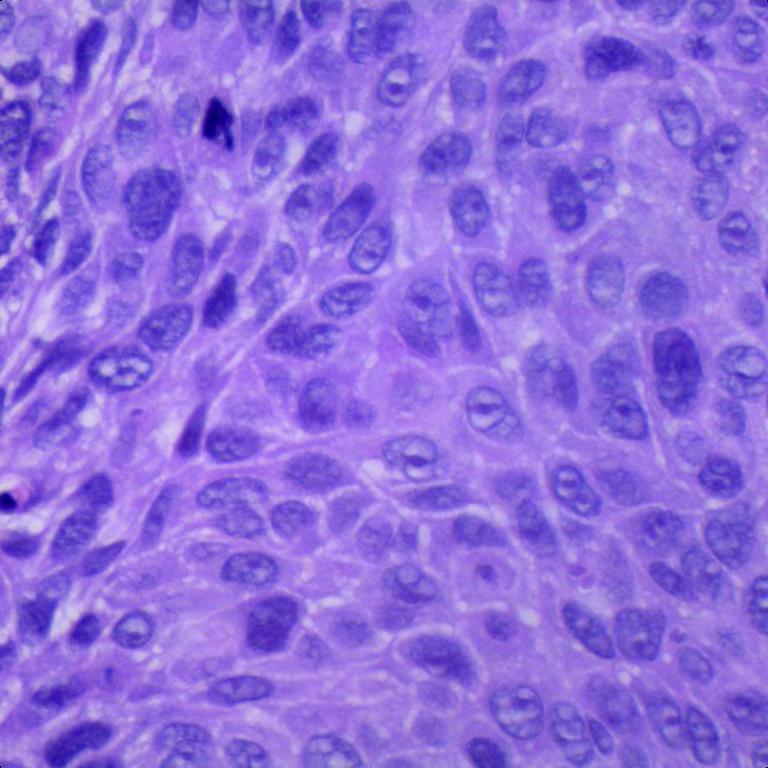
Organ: lung
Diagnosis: squamous carcinomas